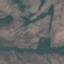
Land use / land cover: HerbaceousVegetation